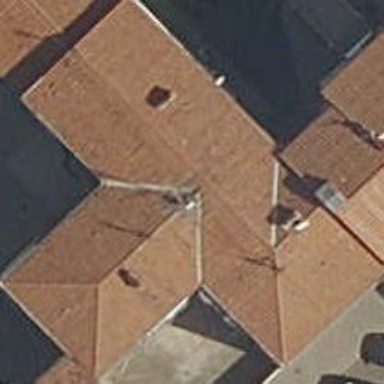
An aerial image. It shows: Hipped roof apartment building.